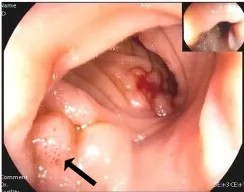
Representative images of colonoscopy indicating scattered punctate erosion of the terminal ileum. Terminal ileum.
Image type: endoscopy (gi_endoscopy)